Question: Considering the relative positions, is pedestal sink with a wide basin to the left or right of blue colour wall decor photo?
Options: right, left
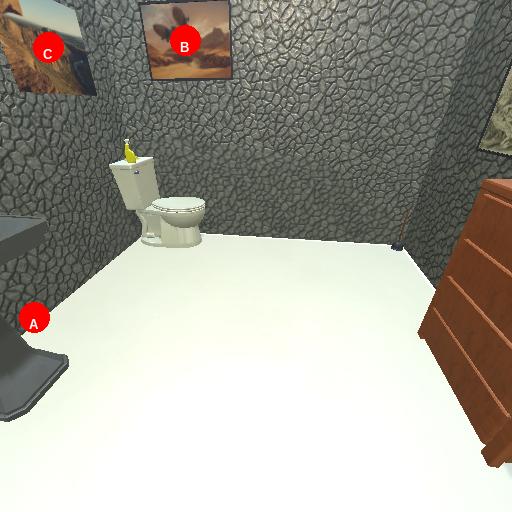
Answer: right